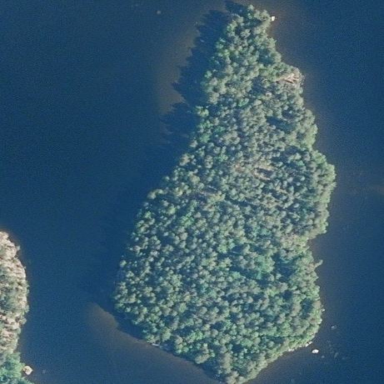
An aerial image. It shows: Island.